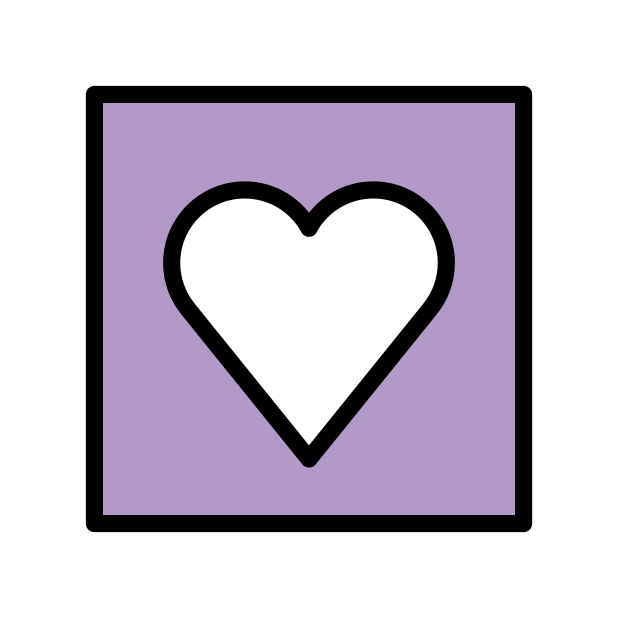
Emoji: 💟
Name: heart decoration
Unicode: 0x1f49f